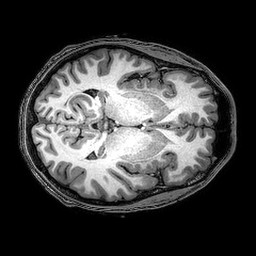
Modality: T1w
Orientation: axial
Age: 23
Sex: male
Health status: healthy
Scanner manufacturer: philips
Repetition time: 0.008259 s
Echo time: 0.00379 s